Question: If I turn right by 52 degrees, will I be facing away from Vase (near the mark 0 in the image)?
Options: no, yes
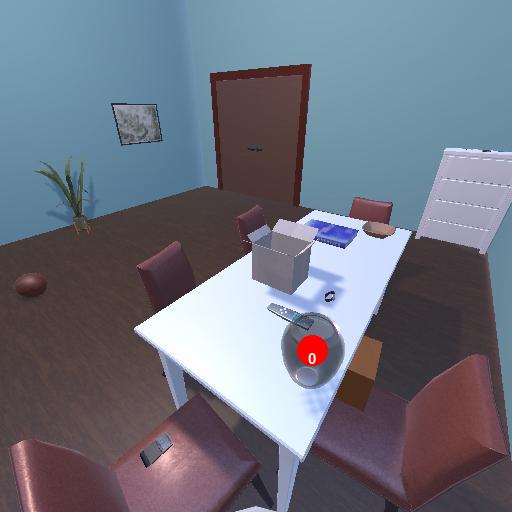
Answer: no